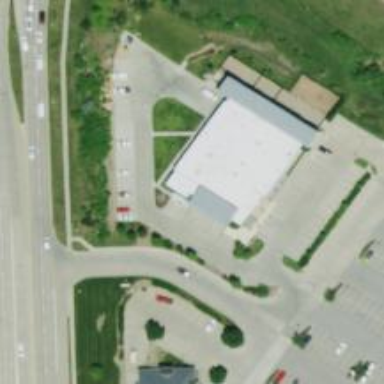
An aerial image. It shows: Animal shelter building.